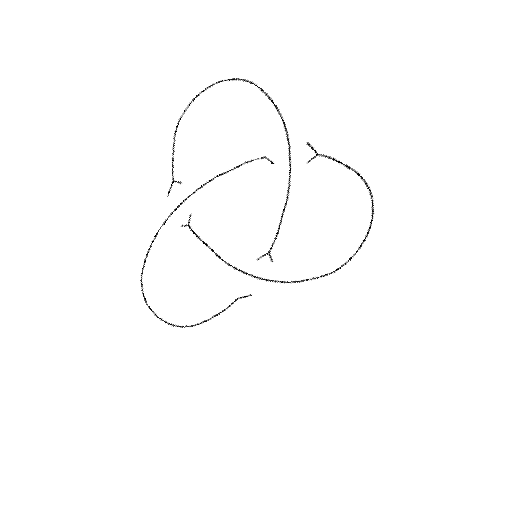
Crossing number: 3